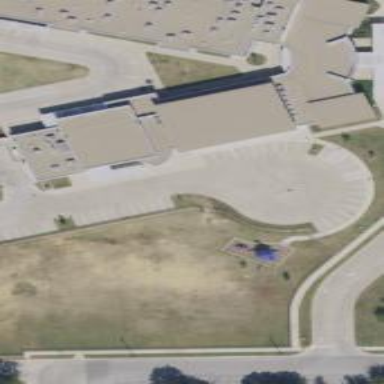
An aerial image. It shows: School.